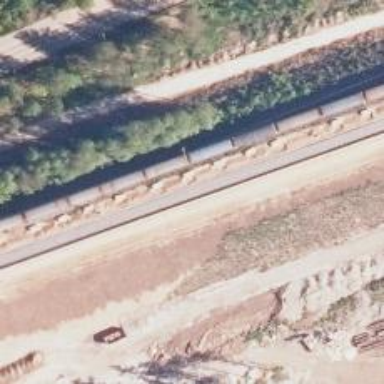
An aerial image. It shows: Railway with continuous electrified contact line.